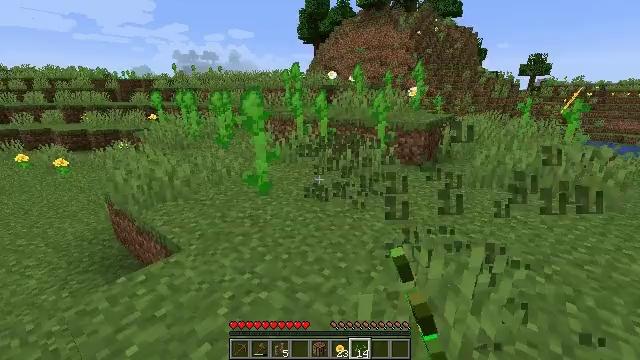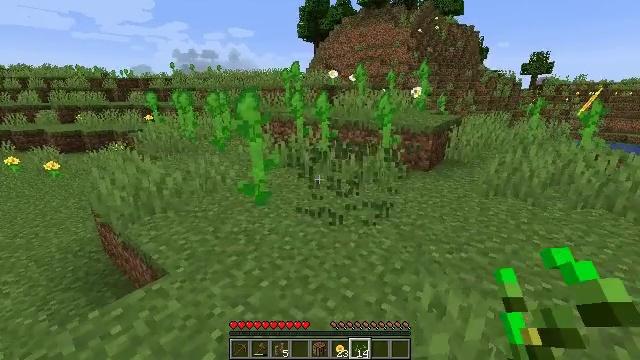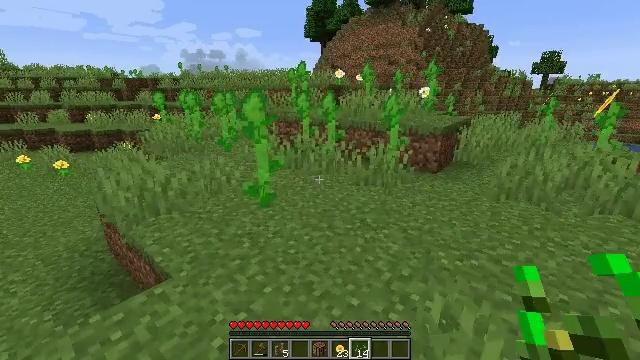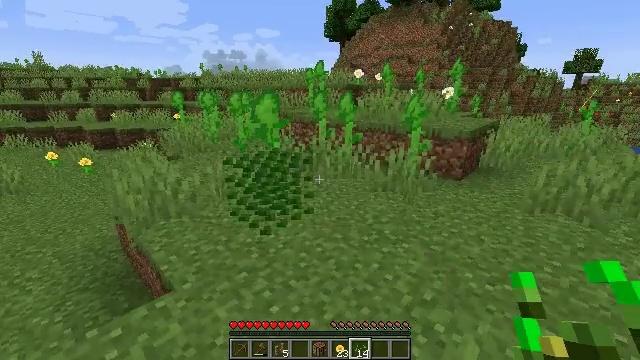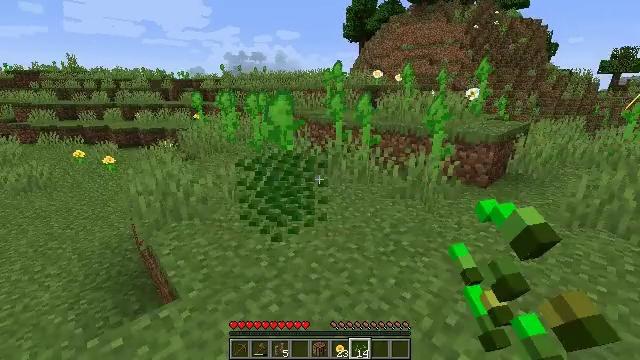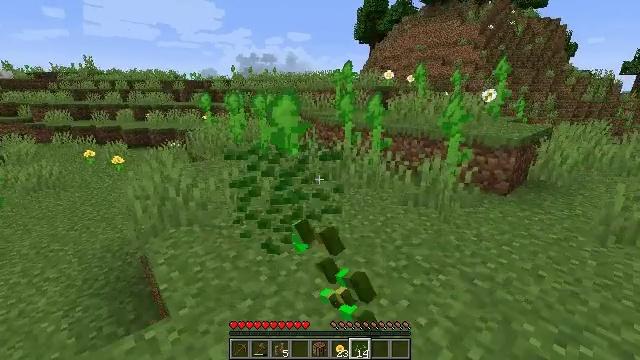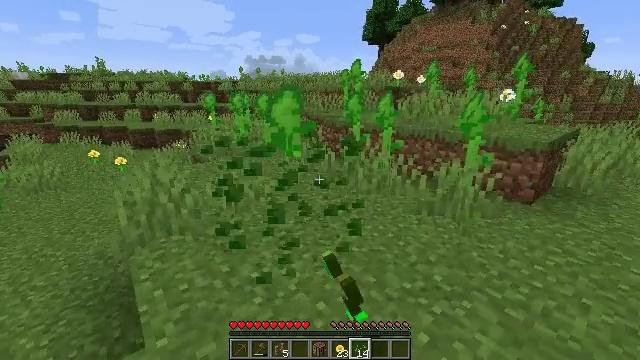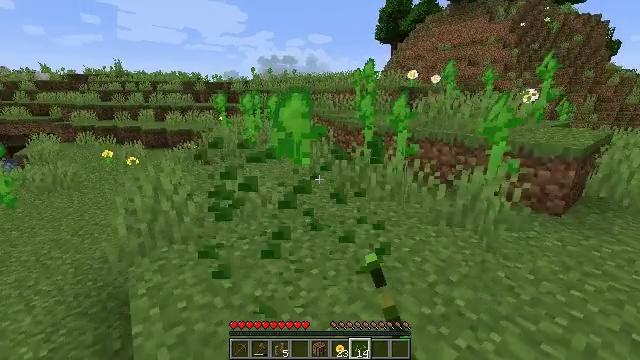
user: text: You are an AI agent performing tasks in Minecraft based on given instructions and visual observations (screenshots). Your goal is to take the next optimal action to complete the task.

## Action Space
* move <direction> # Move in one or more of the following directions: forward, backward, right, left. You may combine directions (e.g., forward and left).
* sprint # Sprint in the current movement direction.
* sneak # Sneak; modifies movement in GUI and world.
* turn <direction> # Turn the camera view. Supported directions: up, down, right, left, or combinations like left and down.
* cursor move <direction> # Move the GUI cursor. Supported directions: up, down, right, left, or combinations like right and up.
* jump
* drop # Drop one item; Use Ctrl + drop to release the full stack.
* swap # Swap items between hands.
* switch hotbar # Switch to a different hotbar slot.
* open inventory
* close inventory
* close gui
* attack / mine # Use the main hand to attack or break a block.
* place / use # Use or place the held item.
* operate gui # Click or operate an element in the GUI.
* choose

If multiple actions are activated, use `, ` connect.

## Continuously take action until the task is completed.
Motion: motion action
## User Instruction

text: Attack the sunflower to harvest it.
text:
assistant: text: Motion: move forward, attack / mine
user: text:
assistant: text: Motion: move forward, turn left, attack / mine
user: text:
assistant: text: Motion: move forward, turn left, attack / mine
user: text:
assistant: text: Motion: move forward, turn left, attack / mine
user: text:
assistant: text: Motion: move forward, turn left, attack / mine
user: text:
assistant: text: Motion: move forward, turn left, attack / mine
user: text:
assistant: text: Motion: move forward, turn left, attack / mine
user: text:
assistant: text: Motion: attack / mine